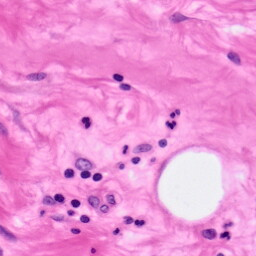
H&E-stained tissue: Pancreatic